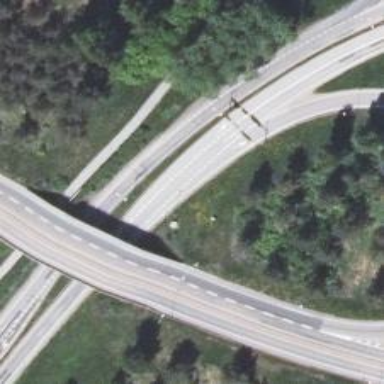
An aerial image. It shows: Trunk highway.